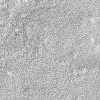
Atmospheric dust classification: not_dusty